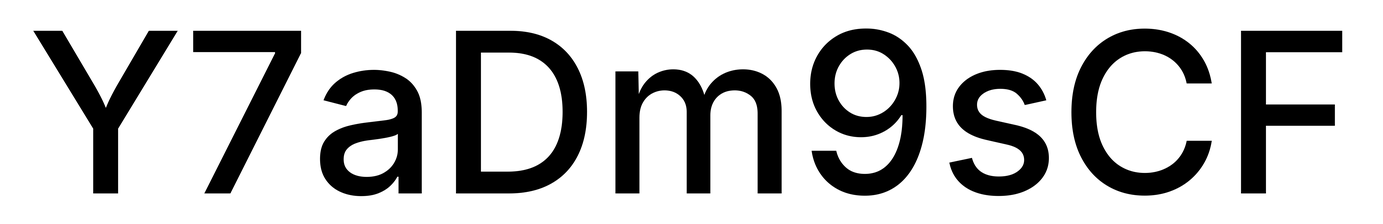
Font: Inter_Medium